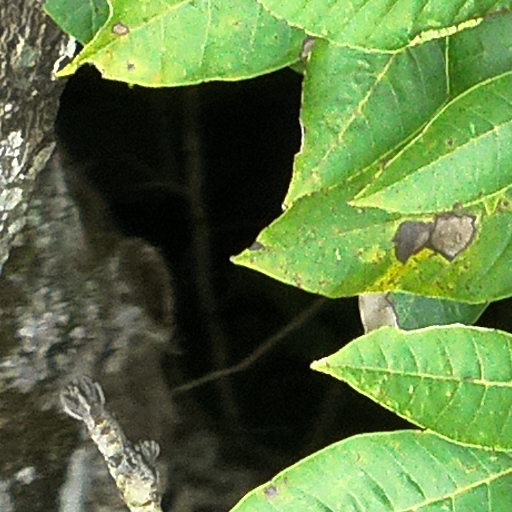
Species: Tabebuia rosea
GBIF accepted scientific name: Tabebuia rosea
Crown area (m\u00b2): 95.413